Field crop: maize
Growth stage: 1
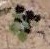
Species: chenopodium